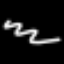
Label: squiggle